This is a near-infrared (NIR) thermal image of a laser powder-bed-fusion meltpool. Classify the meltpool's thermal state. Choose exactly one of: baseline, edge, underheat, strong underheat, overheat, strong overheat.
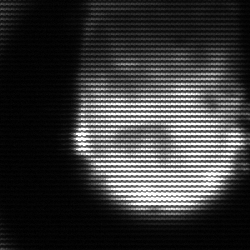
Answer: edge